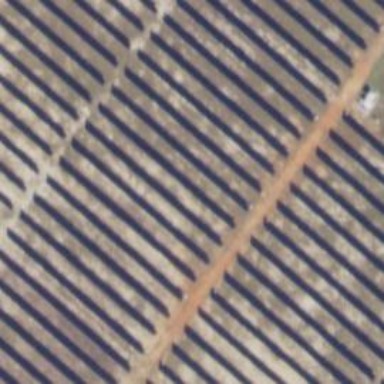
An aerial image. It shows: Solar power generator using photovoltaic method with solar photovoltaic panel types.